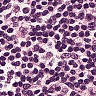
Metastatic tissue present: no